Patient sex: F
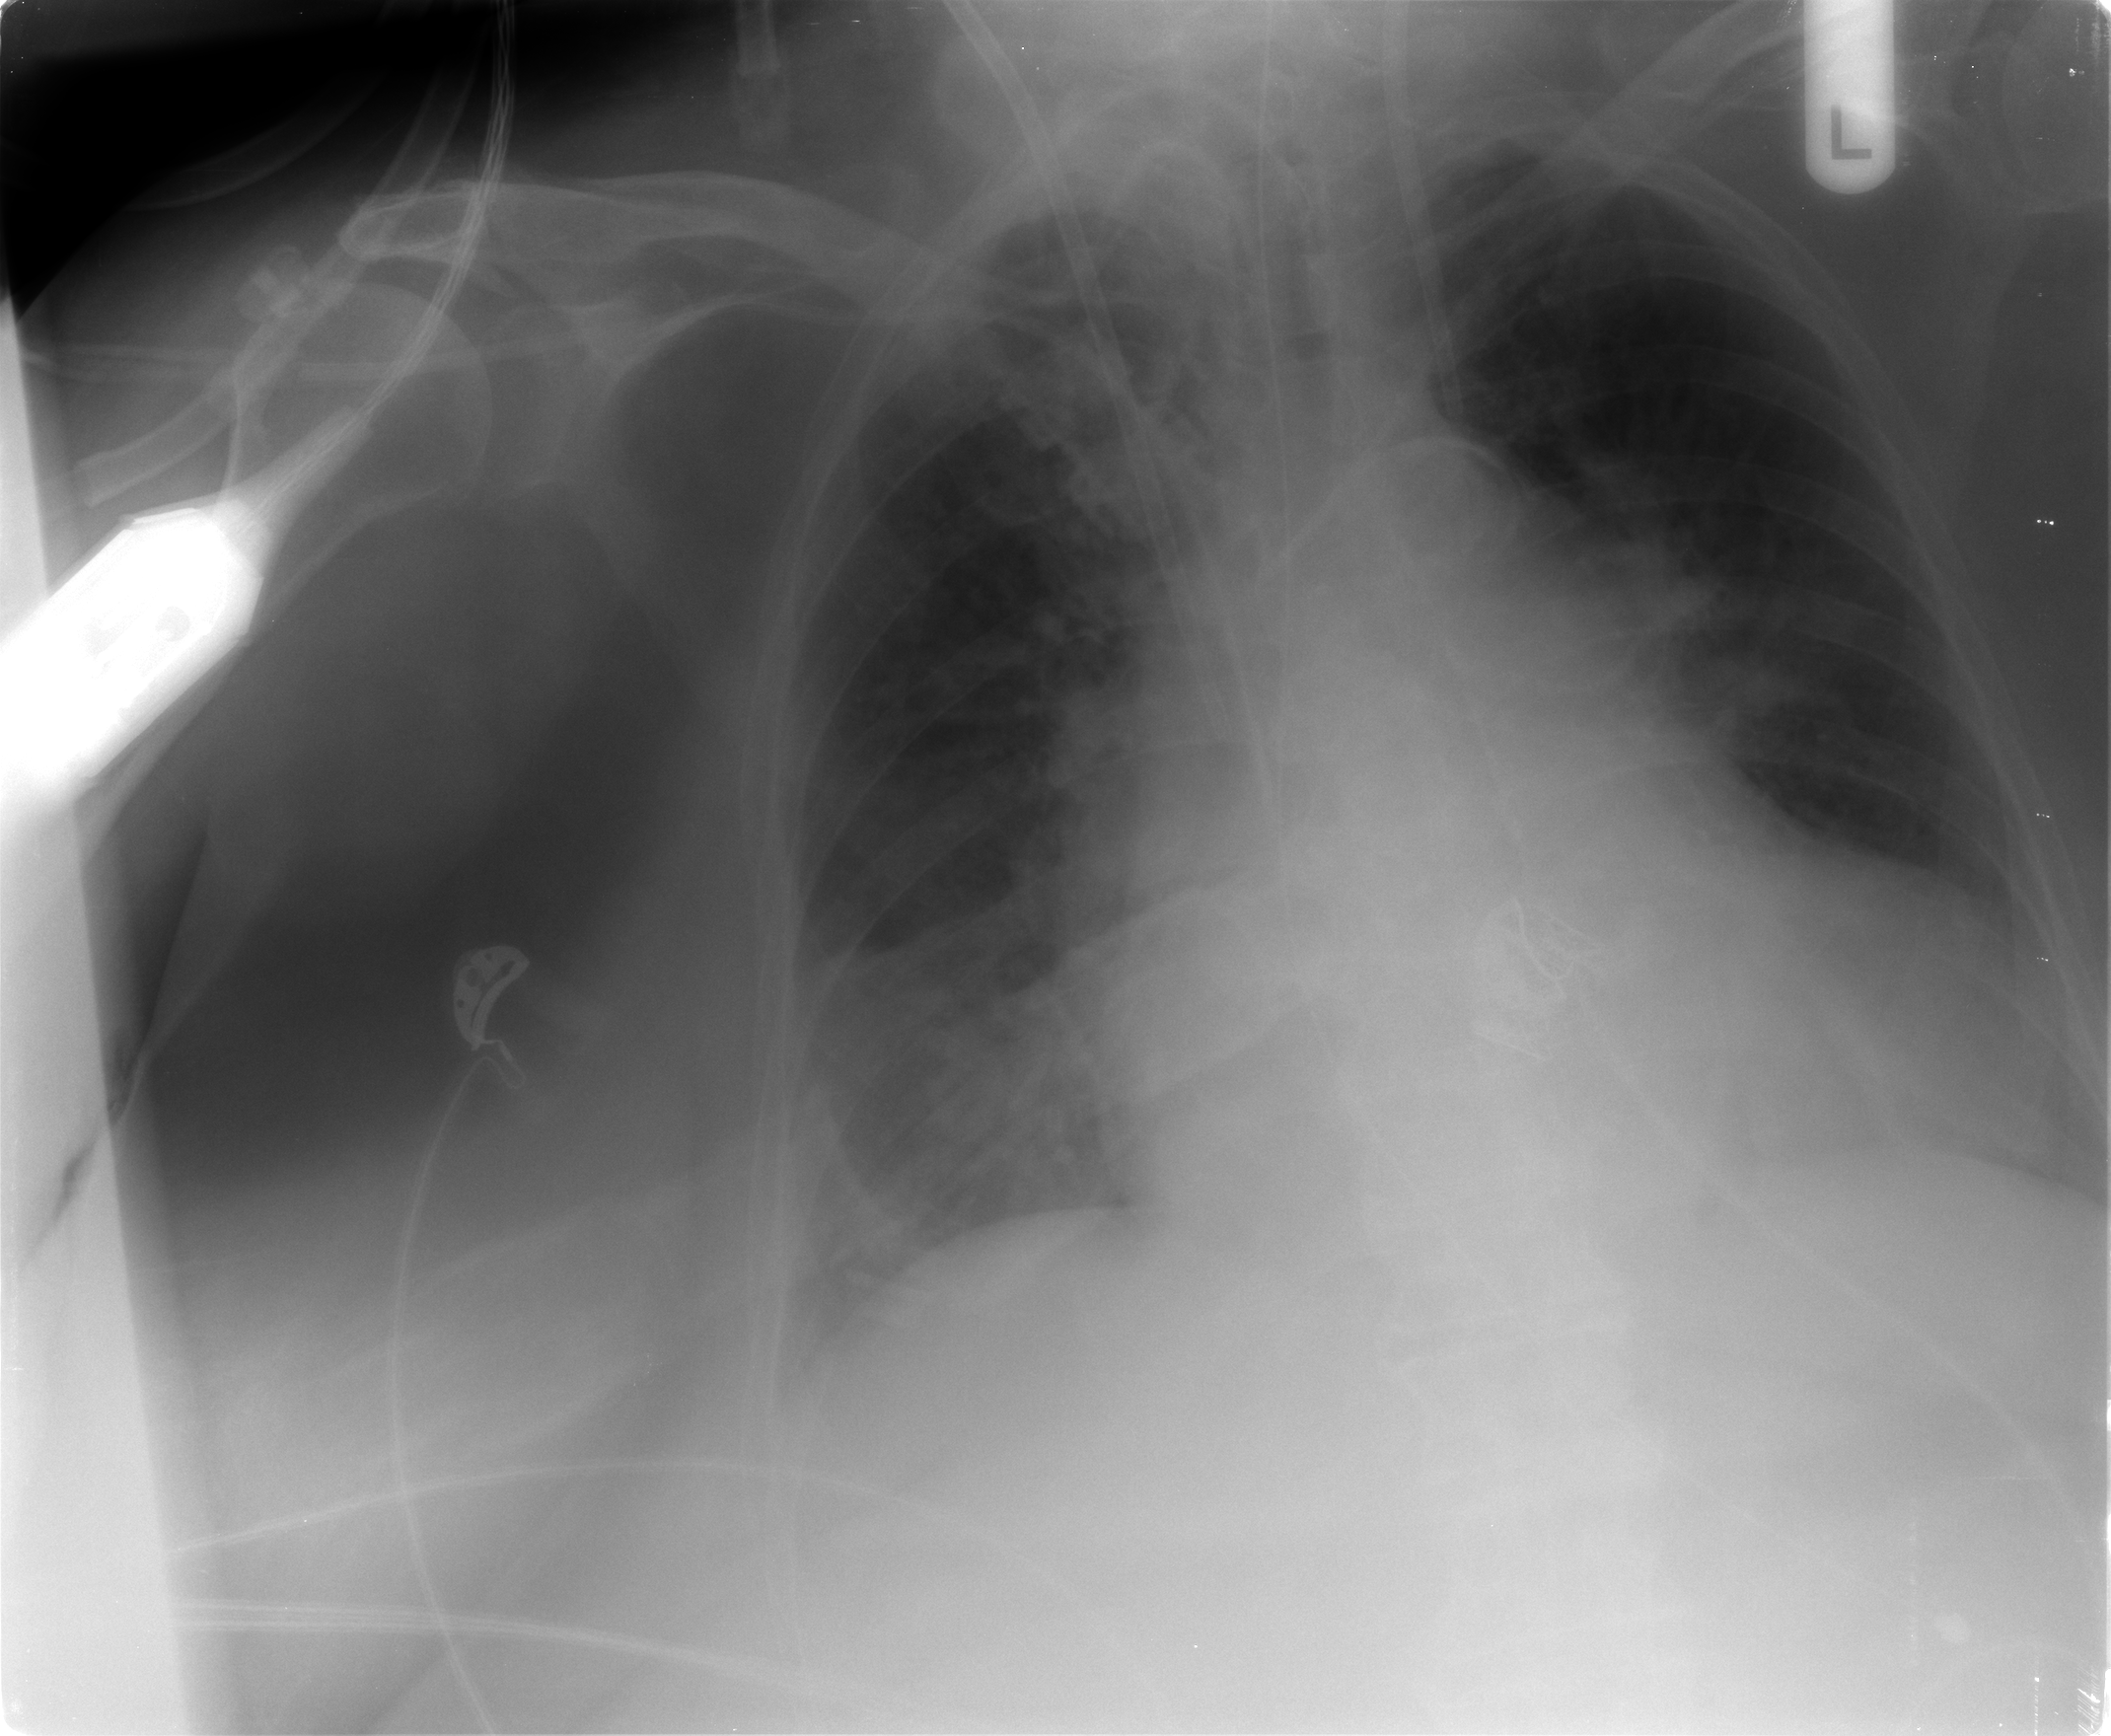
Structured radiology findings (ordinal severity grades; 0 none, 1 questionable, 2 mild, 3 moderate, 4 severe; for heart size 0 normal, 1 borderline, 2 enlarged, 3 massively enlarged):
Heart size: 2
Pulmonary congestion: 1
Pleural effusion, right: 2
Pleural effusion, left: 0
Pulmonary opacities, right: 0
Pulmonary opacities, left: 0
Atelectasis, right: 2
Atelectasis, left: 1